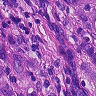
Metastatic tissue present: yes